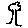
Label: tree